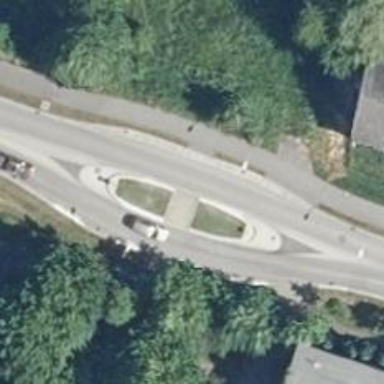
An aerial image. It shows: Unmarked crossing with traffic island.